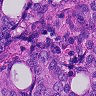
Metastatic tissue present: yes